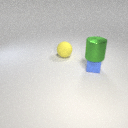
small blue rubber cube below large green metal cylinder